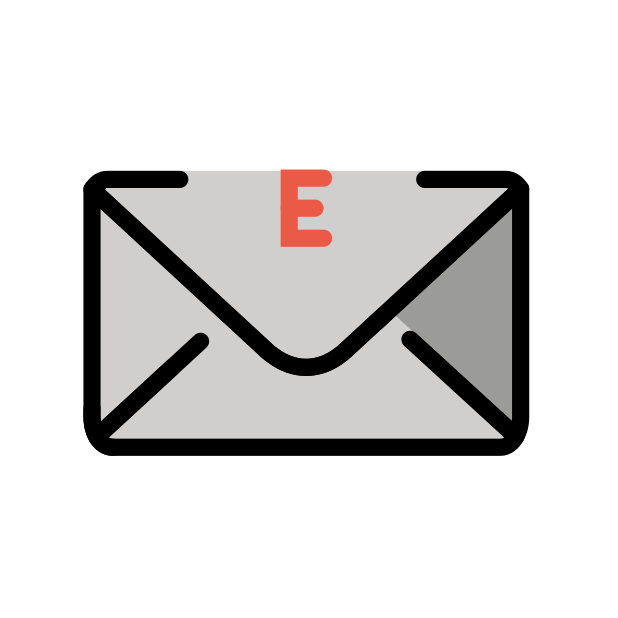
e-mail